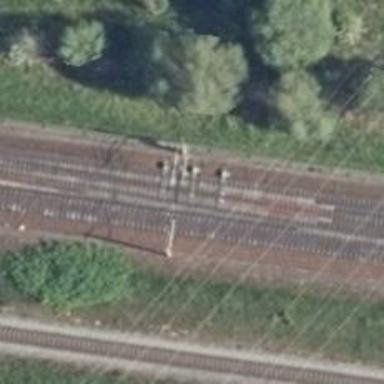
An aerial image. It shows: Rail line with contact line electrification. The railway is ballastless.